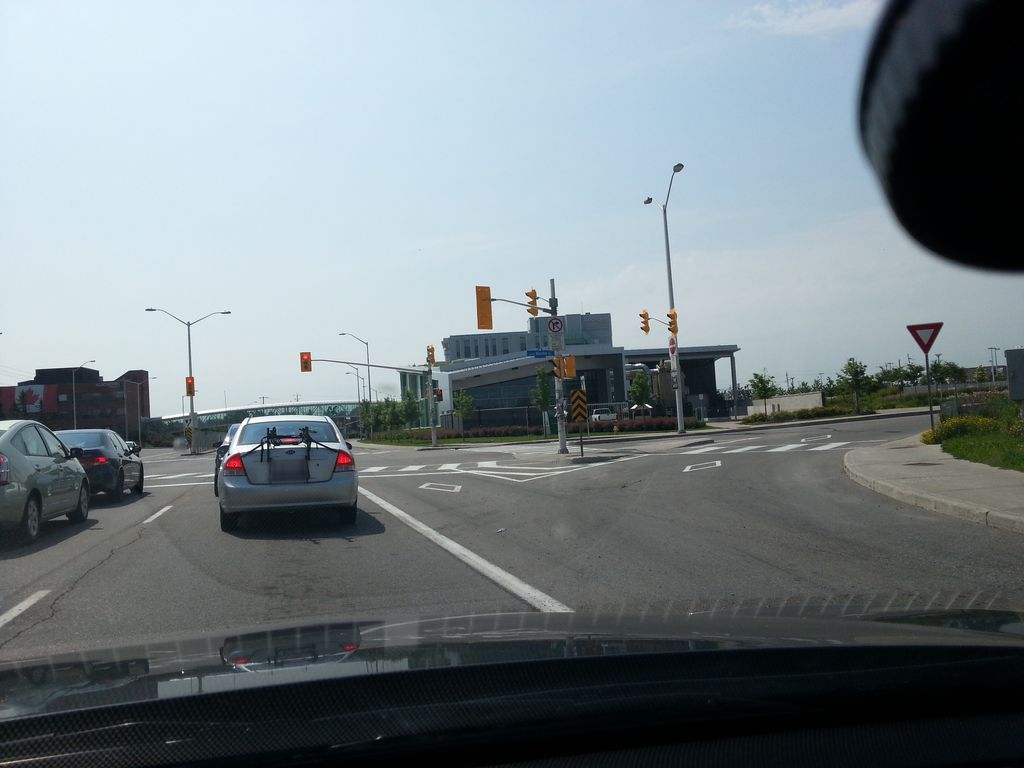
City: ottawa-gatineau